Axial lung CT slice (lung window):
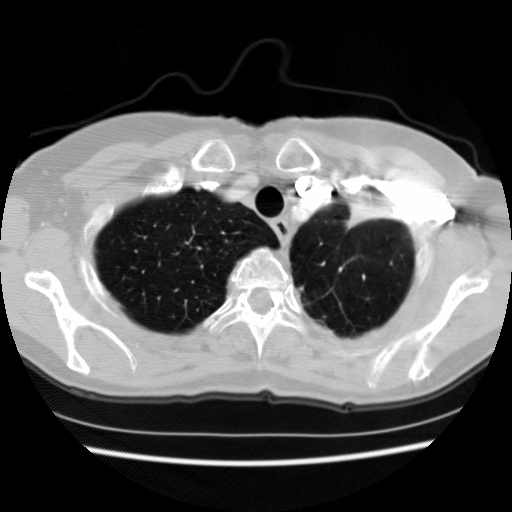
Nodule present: no